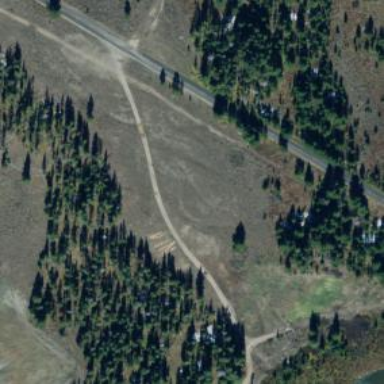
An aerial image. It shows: Track road.